Question: So I have a system with colliding balls that generally works, except for when they collide with similar directions, less than 90 degrees apart.

This is because the ball above tries to collide against the yellow line which is supposedly the collision plane, but it sends it off the wrong direction, and it "follows" the other ball. The general algorithm for the collision is:
'''
dot = direction.surface;
parallel = surface * dot;
perpendicular = direction - parallel;
direction = perpendicular - parallel;
'''
Which negates the component of the direction parallel to the surface normal, which is perpendicular to the collision plane, and the part perpendicular to the surface normal is unchanged.
Does anyone know a fix for this? Have I done something wrong?
Edit: So now I added:
'''
average = (ball1.velocity + ball2.velocity) / 2;
ball1.velocity -= average;
ball2.velocity -= average;
'''
Before doing the calculations above, and after that:
'''
ball1.velocity += average;
ball2.velocity += average;
'''
To get in the right reference frame, according to @Beta's answer. The problem now is that the speeds of the balls aren't maintained, since they both have the same speeds and masses, yet after the collisions they're different. I do not think this is supposed to happen, or is it?
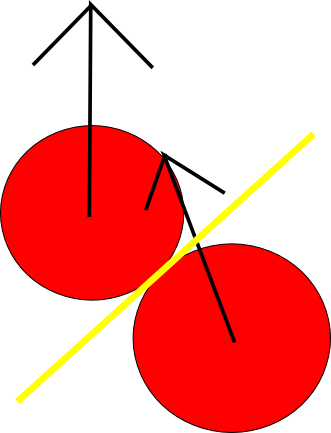
Answer: Consider the 1D problem of bouncing a ball off a wall. Simple.
Now watch me bounce a ball off the forward bulkhead of a jet plane in flight. The ball is moving north at 252 m/s, the bulkhead is moving north at 250 m/s. The answer is not obvious. But shift into my coordinate frame (by subtracting the velocity of the bulkhead, 250 m/s, from everything) and the problem is trivial. Solve it, then shift the result back into the ground frame (by 250 m/s to everything) and you're done.
Now the 2D problem of a ball bouncing off a wall at an angle. Simple. (But verify that your code does it correctly.)
Now two balls colliding with equal and opposite momenta (I'll assume they have the same mass, for now). You can imagine a yellow wall at the collision plane, and the answer comes easily.
Now two balls colliding, but with velocities that do add up to zero. There's still a yellow wall, but it's moving. Well, shift into the wall's frame by subtracting the average of the balls' velocities (sum/2) from everything, solve the simpler problem, then shift back by adding that same velocity back to everything, and you're done.